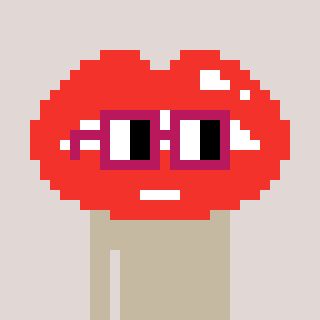
a pixel art character with square dark red glasses, a lips-shaped head and a redpinkish-colored body on a warm background